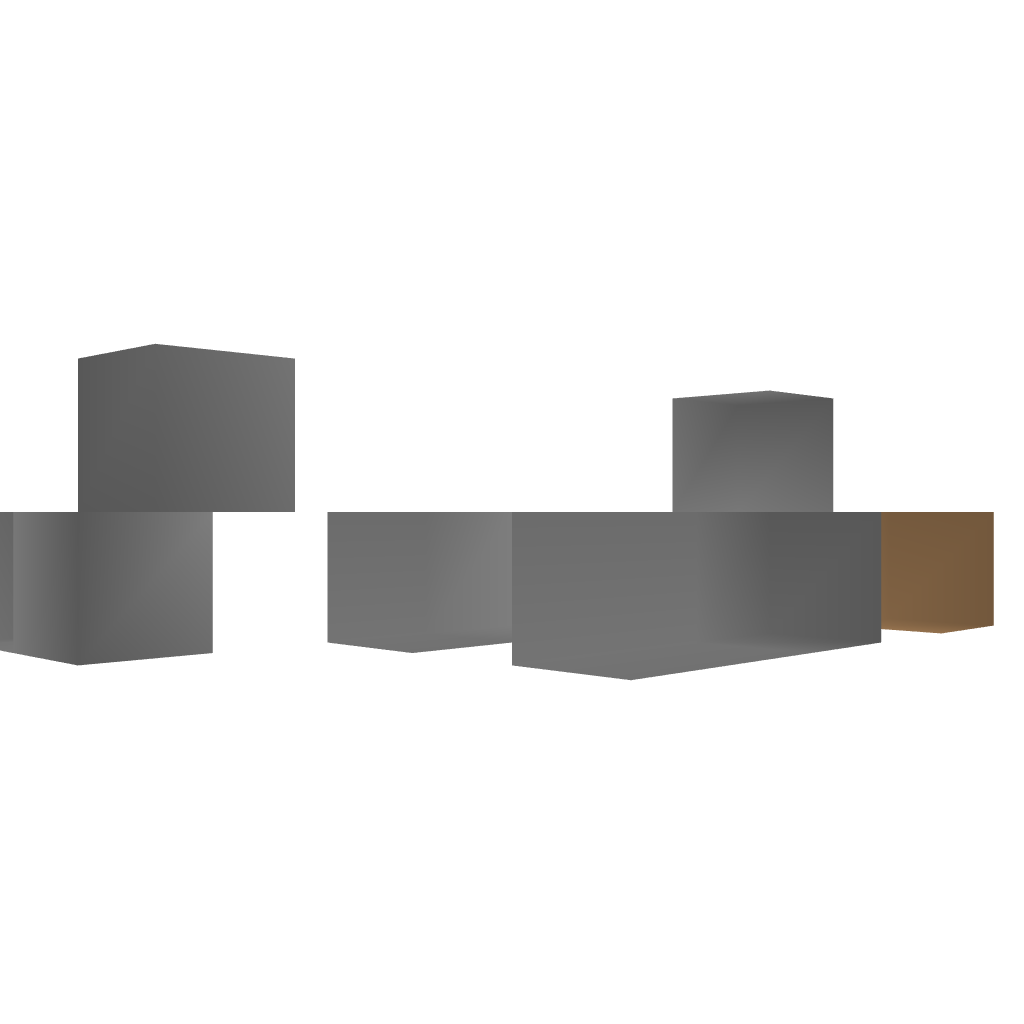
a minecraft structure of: No Night Device bad low quality